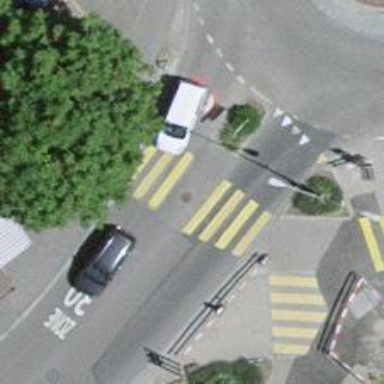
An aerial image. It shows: Marked road crossing with pedestrian island.